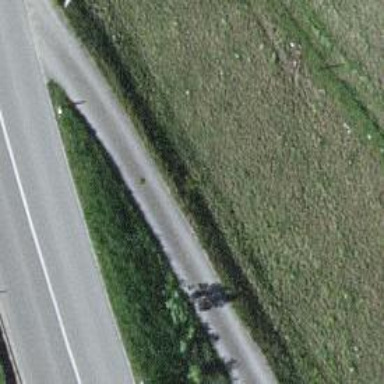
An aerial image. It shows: Well-maintained track road of grade 1.